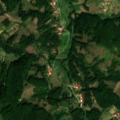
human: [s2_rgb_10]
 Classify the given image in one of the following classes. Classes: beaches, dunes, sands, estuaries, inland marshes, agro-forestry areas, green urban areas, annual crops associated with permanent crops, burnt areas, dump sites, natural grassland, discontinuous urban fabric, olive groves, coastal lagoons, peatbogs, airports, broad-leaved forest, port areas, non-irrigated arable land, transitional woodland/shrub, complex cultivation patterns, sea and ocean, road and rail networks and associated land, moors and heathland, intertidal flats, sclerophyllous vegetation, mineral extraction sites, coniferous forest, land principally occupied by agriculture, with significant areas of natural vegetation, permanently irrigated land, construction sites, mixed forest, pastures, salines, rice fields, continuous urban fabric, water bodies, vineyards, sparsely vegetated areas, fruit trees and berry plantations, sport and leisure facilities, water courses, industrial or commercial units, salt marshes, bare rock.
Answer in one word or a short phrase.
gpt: land principally occupied by agriculture, with significant areas of natural vegetation, broad-leaved forest, natural grassland, transitional woodland/shrub